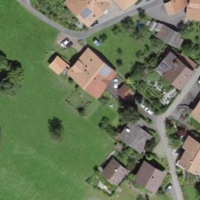
EUNIS habitat code: 55
Species observed at this site:
Fragaria vesca
Vicia sepium
Lilium bulbiferum